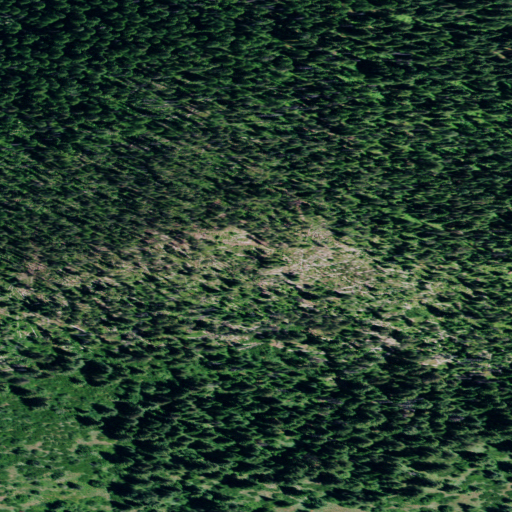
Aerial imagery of mountain in Idaho named Copper Point containing evergreen forest and shrub